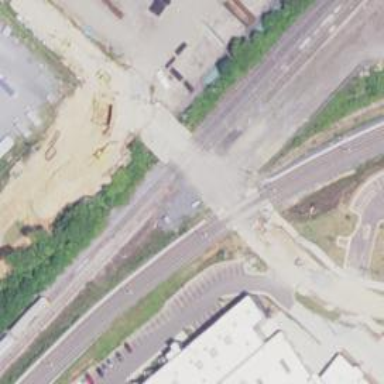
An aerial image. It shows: Railway crossing.